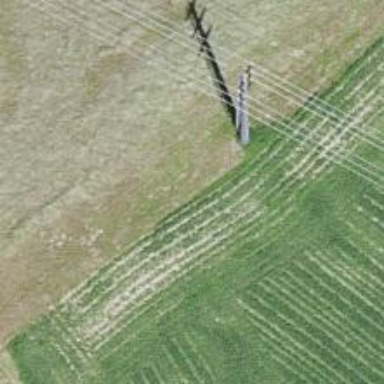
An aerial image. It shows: Power pole.